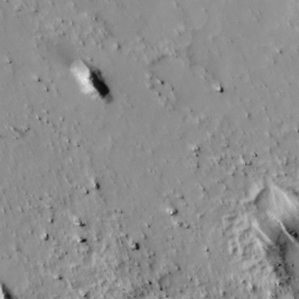
Label: non_frost